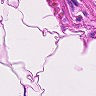
Metastatic tissue present: no